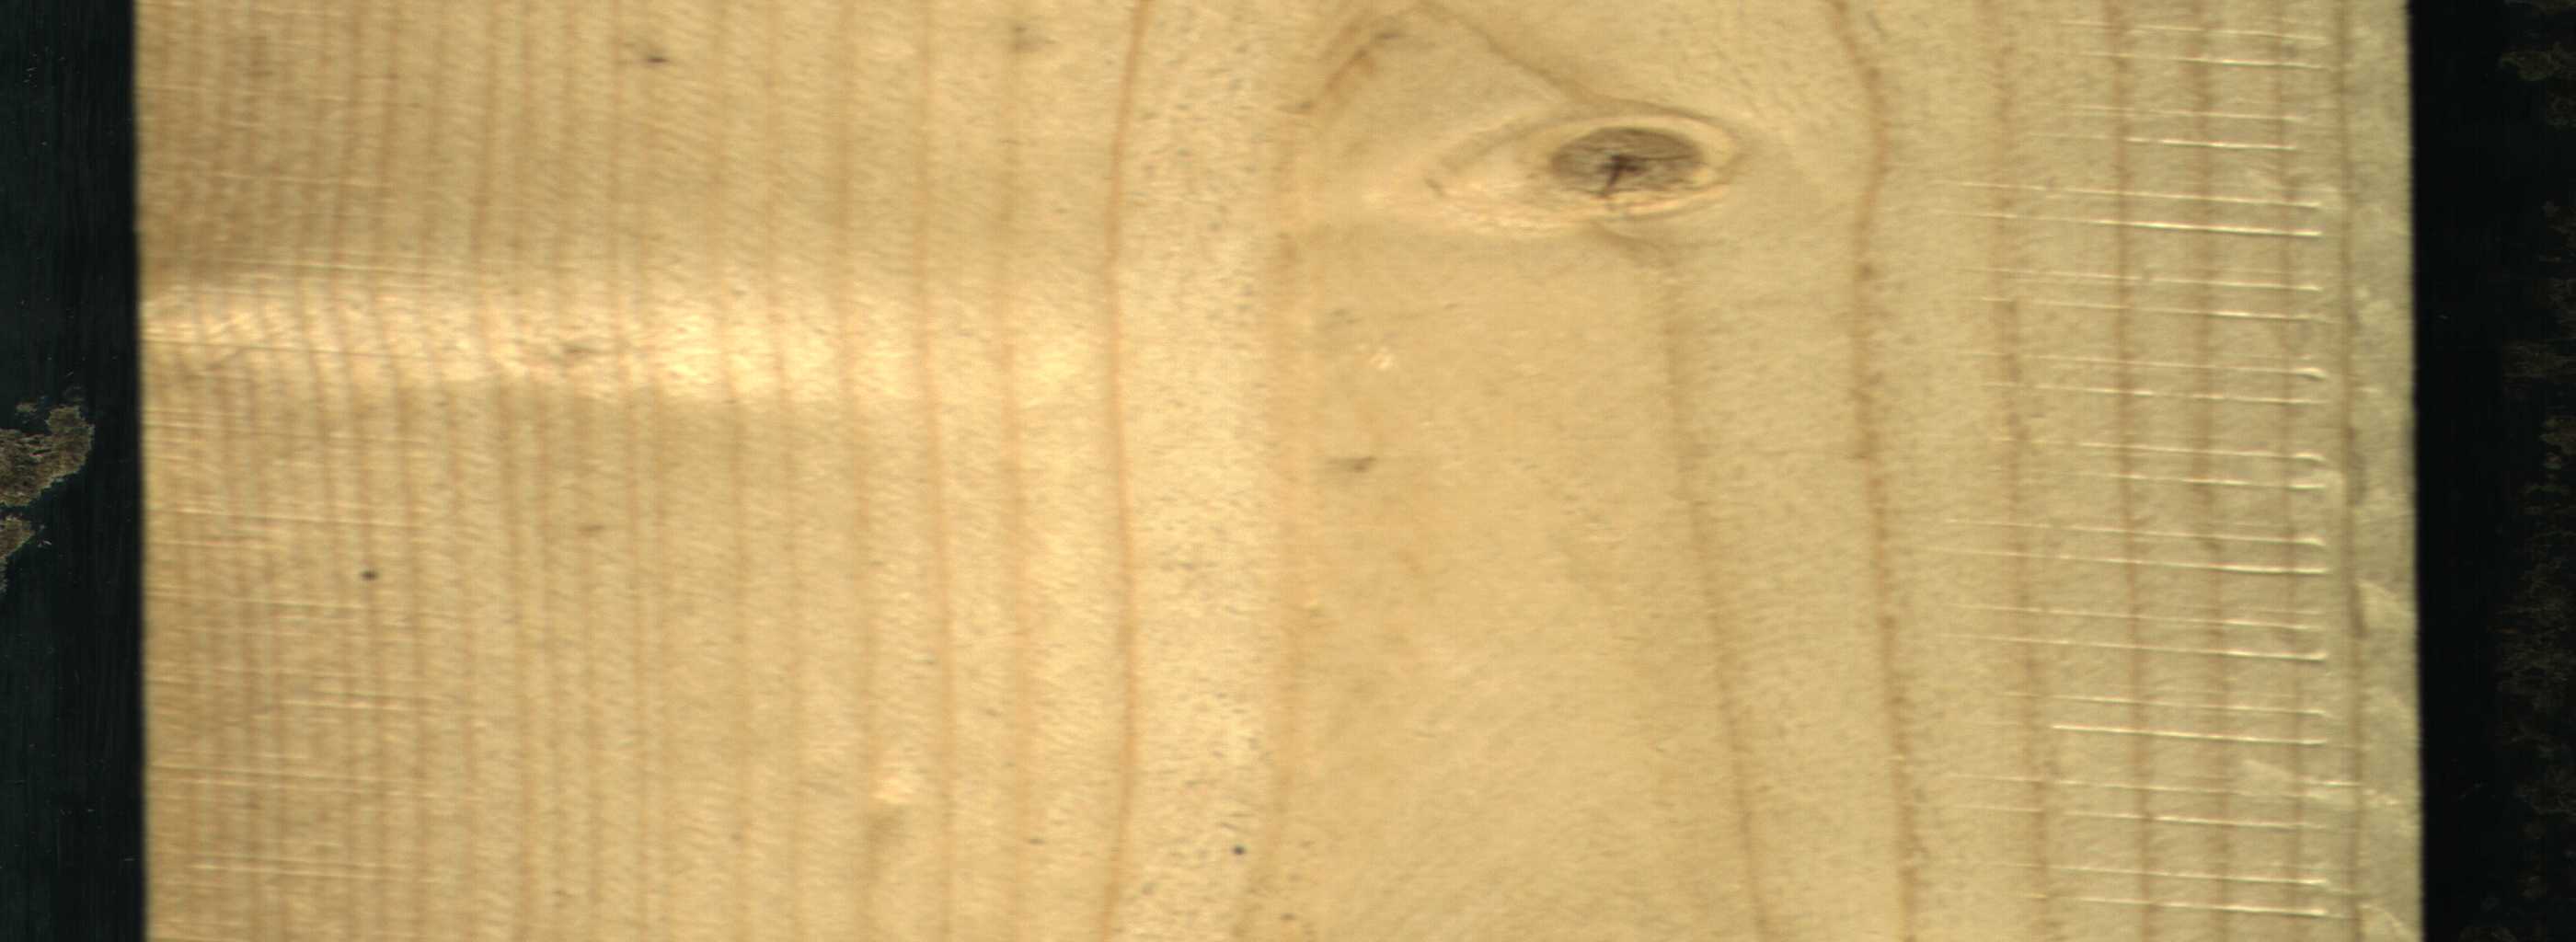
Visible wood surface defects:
Live_Knot